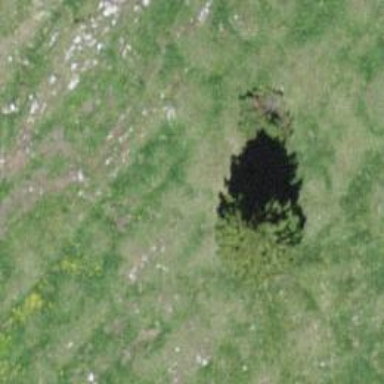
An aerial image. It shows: Needle-leaved tree in nature.